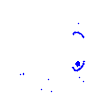
Particle: electron